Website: bh-photo
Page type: billing-address
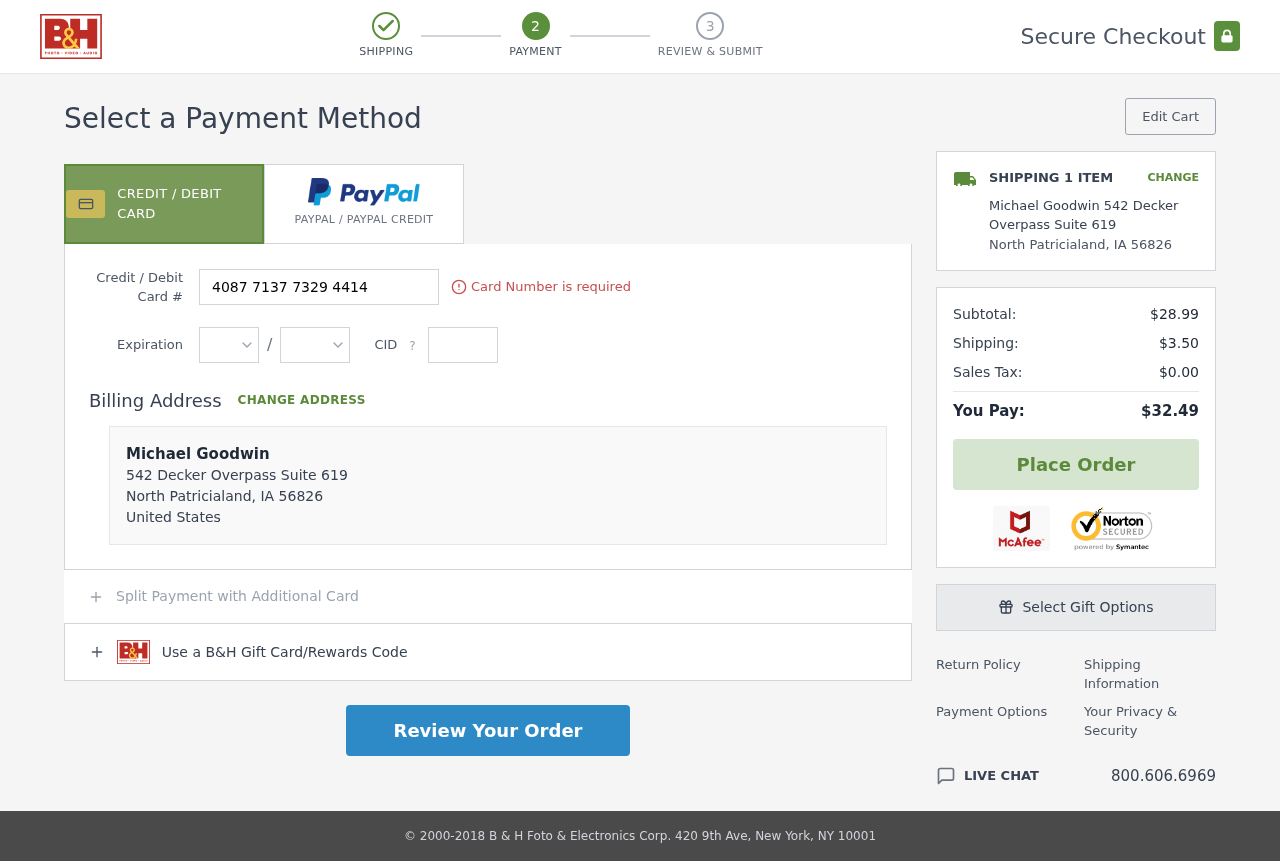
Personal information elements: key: PII_CARD_CVV
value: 775
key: PII_CARD_EXPIRY_MONTH
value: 04
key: PII_CARD_EXPIRY_YEAR
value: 29
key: PII_CARD_NUMBER
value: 4087 7137 7329 4414
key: PII_CITY
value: North Patricialand
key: PII_COUNTRY
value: United States
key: PII_FULLNAME
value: Michael Goodwin
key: PII_FULLNAME2
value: Michael Goodwin
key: PII_POSTCODE
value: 56826
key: PII_STATE_ABBR
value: IA
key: PII_STREET
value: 542 Decker Overpass Suite 619
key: PII_POSTCODE_FULL
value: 56826
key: PII_POSTCODE_NUMERIC
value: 56826
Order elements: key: ORDER_NUM_ITEMS
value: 1
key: ORDER_SUBTOTAL
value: $28.99
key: ORDER_SHIPPING_COST
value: $3.50
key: ORDER_TAX
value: $0.00
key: ORDER_TOTAL
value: $32.49